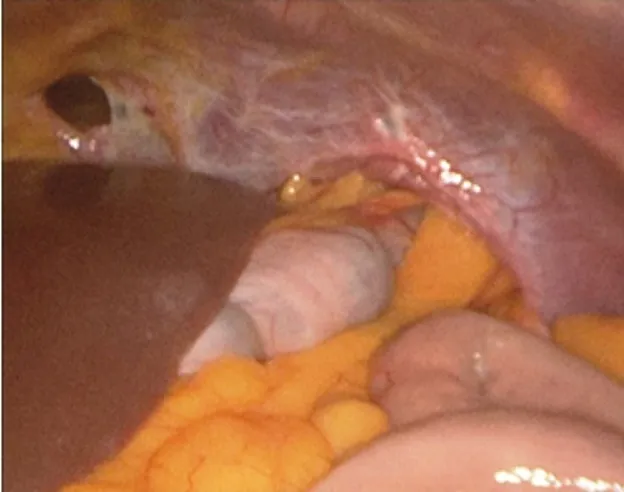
Double diaphragmatic injury.
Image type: medical_photograph (other_medical_photograph)